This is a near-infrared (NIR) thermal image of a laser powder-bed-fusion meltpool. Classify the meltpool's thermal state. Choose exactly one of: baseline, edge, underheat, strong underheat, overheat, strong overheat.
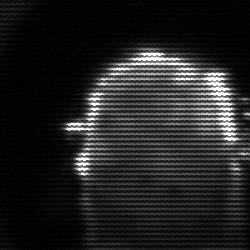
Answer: baseline